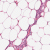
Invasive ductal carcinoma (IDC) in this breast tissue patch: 0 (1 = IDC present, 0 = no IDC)